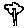
Label: tree